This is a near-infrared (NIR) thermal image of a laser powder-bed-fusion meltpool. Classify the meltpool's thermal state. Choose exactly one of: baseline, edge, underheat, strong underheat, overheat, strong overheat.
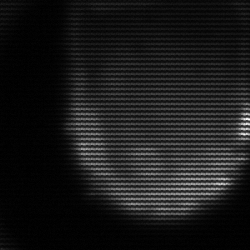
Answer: edge